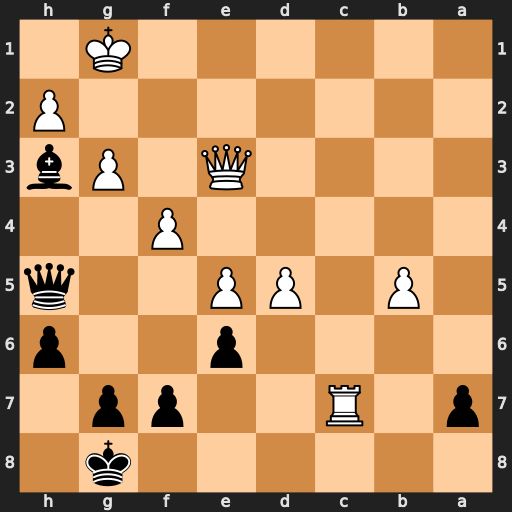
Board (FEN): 6k1/p1R2pp1/4p2p/1P1PP2q/5P2/4Q1Pb/7P/6K1
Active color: b
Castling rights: -
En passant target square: -
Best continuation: Qd1+ Kf2 Qf1#